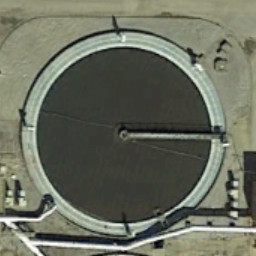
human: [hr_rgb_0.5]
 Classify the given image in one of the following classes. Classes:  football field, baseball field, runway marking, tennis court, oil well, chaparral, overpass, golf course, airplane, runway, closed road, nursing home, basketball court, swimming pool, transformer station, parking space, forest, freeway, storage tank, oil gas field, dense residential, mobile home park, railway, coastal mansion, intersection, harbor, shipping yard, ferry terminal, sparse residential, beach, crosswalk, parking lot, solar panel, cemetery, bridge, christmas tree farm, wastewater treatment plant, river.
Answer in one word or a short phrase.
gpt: wastewater treatment plant